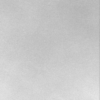
Label: dusty